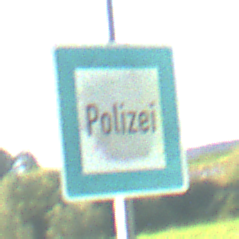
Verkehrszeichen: Polizei
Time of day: MorningAfternoon
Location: Outdoor (Nature)
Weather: PartlyCloudy
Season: NotSpecified
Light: Natural